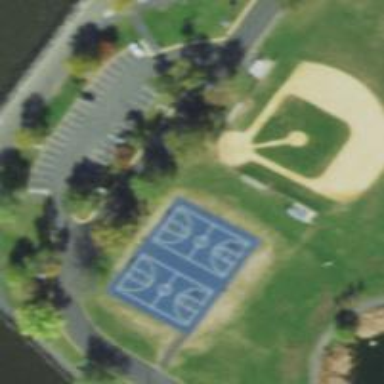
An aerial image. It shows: Basketball court in the leisure land pitch.